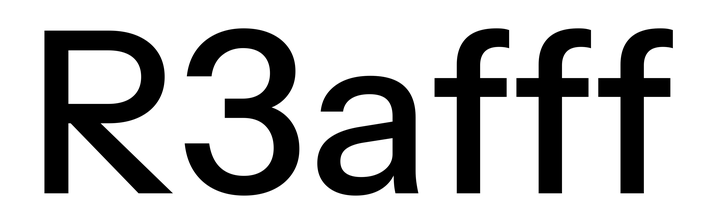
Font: InstrumentSans_Medium